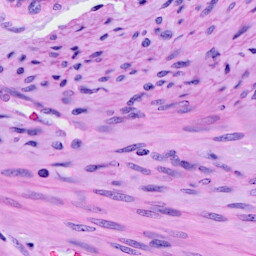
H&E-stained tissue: Cervix